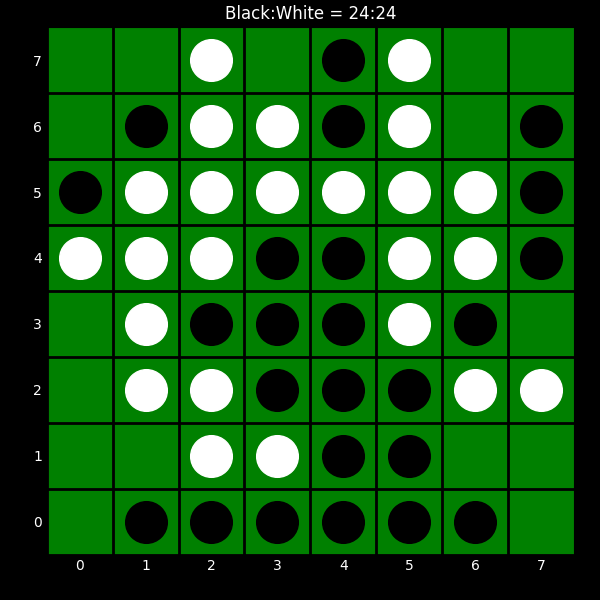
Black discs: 24
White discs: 24